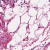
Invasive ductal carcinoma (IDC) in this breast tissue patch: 0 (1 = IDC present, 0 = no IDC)